Field crop: tomato
Growth stage: 2
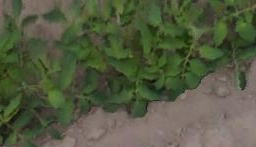
Species: tomato